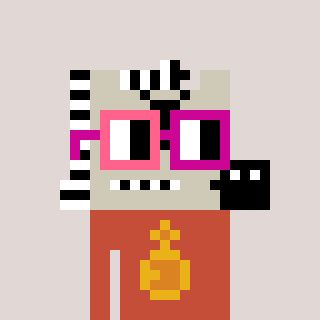
a pixel art character with square pink and red glasses, a zebra-shaped head and a rust-colored body on a warm background